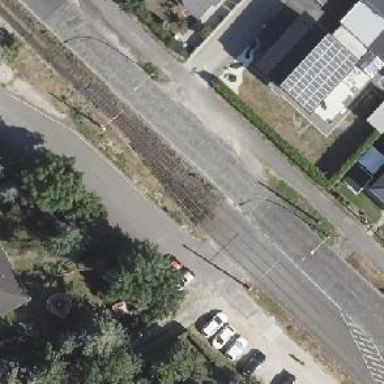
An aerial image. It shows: Tram level crossing on railway.